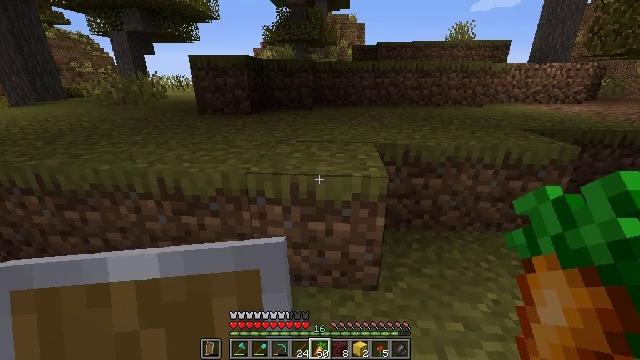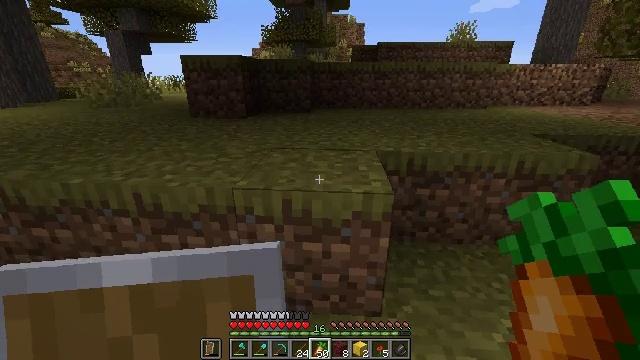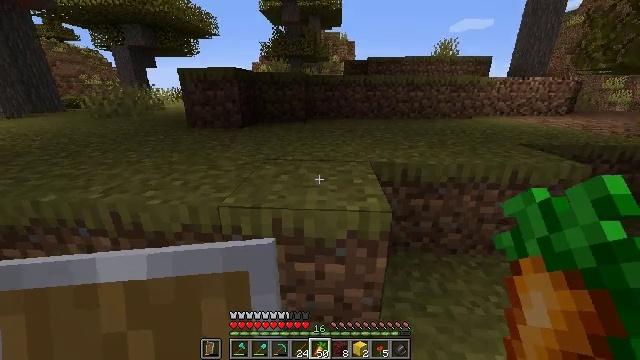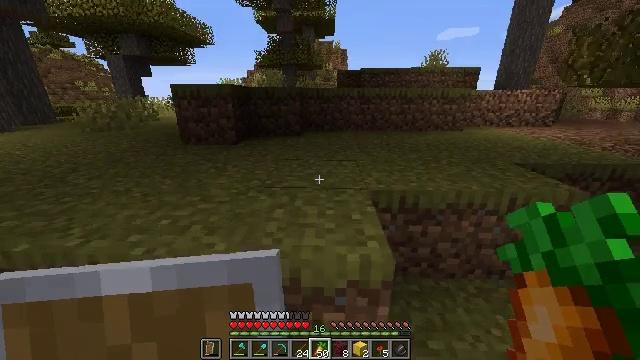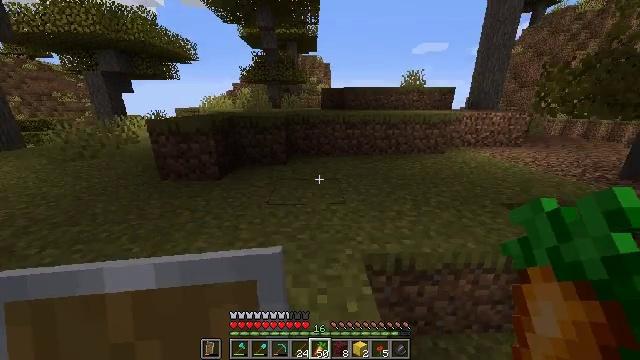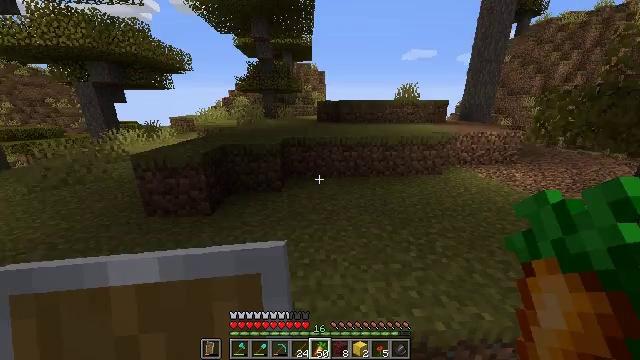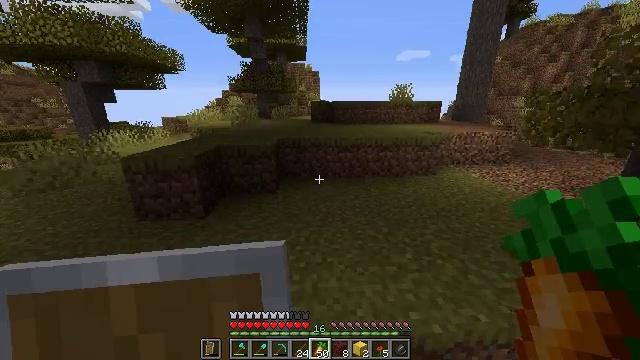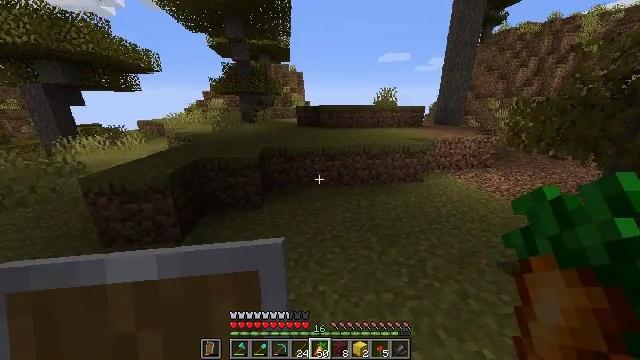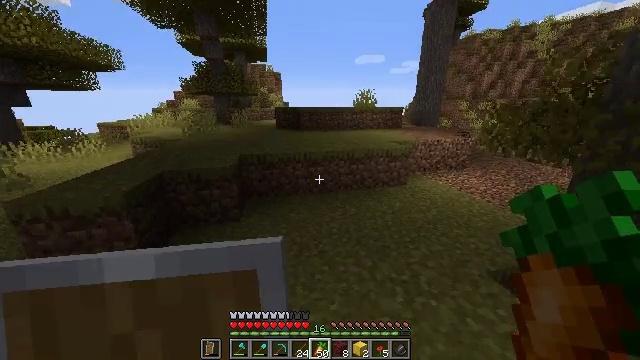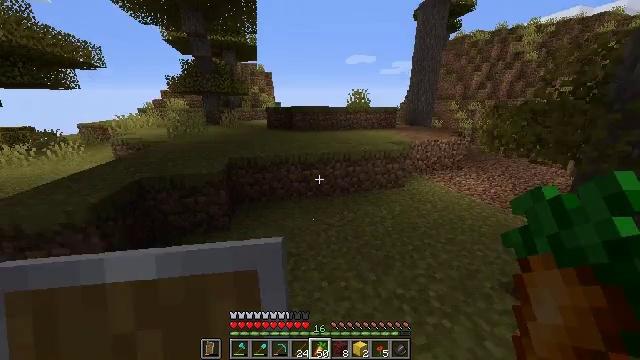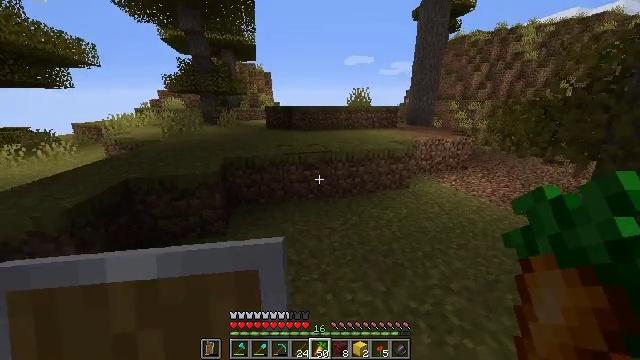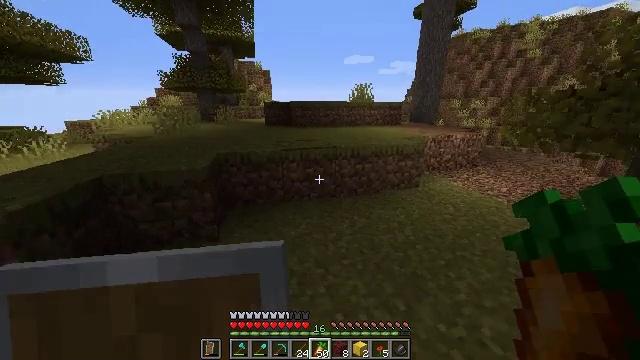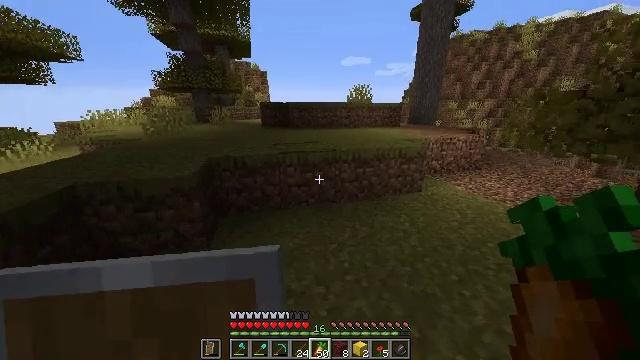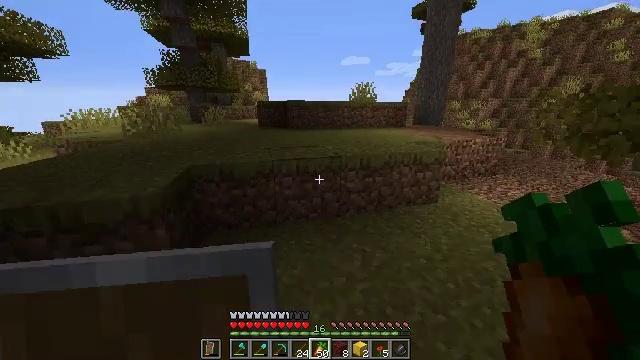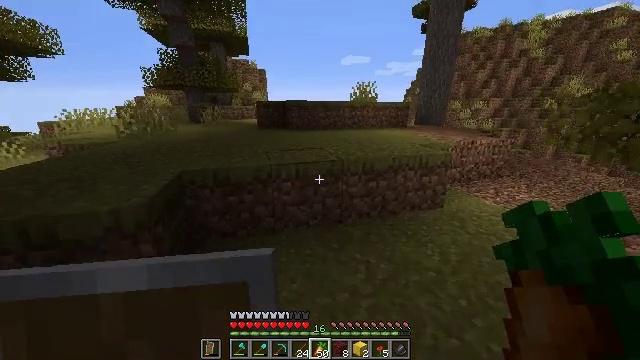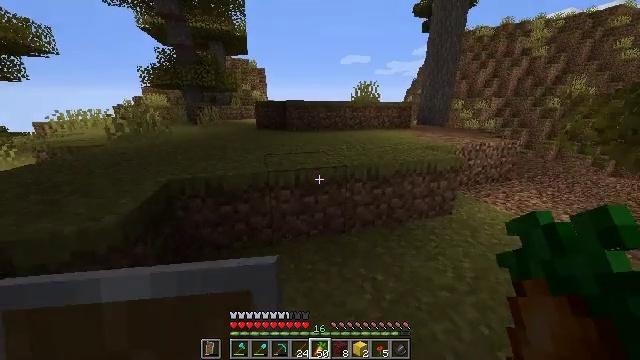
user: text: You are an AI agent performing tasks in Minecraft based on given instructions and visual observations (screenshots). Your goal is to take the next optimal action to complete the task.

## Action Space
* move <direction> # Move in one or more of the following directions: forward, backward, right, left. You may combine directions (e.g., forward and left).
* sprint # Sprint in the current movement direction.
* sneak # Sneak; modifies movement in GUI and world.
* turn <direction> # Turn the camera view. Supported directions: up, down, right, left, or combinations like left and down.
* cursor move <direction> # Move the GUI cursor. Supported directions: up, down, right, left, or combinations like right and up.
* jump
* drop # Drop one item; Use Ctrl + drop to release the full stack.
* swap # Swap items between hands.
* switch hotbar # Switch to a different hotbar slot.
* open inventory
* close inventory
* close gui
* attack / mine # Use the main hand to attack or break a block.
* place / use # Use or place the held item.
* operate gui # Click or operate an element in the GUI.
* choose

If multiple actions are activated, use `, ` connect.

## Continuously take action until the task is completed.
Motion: motion action
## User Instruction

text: Drop a carrot.
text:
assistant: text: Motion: move forward, sprint
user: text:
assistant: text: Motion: move forward, sprint, turn right
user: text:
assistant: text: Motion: move forward, sprint, turn right, jump
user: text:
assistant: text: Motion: move forward, sprint, turn right and up, jump
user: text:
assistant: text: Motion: move forward, sprint, turn right, jump
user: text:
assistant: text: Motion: move forward, sprint, turn right, jump
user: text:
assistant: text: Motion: move forward, sprint, turn right, jump
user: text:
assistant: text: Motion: move forward, sprint, turn right, jump
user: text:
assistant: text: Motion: move forward, sprint, turn right, jump
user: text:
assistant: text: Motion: move forward, sprint, jump
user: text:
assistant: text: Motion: move forward, sprint, jump
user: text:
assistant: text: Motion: move forward, sprint, jump
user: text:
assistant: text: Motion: move forward, sprint
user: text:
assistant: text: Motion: move forward, sprint
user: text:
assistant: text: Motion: move forward, sprint
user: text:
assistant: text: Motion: move forward, sprint
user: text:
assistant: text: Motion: move forward, sprint, jump
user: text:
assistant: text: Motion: move forward, sprint, jump
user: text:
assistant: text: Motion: move forward, sprint, jump
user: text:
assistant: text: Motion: move forward, sprint, jump
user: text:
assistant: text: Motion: move forward, sprint, jump
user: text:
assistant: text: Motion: move forward, sprint, jump
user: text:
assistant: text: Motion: move forward, sprint, jump
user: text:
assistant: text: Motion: move forward, sprint, turn right, jump
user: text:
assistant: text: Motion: move forward, sprint, turn right, jump
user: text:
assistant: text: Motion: move forward, sprint, jump
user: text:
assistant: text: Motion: move forward, sprint, jump
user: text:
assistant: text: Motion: move forward, sprint
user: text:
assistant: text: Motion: move forward, sprint
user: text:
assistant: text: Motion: move forward, sprint